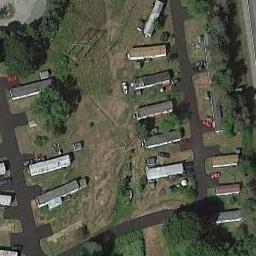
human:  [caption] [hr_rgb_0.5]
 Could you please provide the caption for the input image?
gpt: The mobile home park has some mobile homes along the roads .

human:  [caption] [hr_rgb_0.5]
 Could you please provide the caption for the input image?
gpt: The mobile home park is on the grass next to the road .

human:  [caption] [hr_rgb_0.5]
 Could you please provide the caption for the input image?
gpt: There are many trees in the mobile home park .

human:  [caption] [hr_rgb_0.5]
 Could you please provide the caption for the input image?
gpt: There are three rows of mobile homes .

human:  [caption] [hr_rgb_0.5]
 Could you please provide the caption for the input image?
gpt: There are some buildings on yellow lawns in the mobile home park .